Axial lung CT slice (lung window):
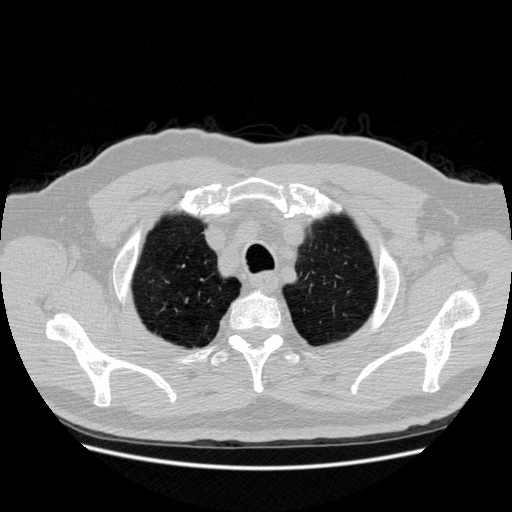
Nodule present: no